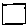
Label: square